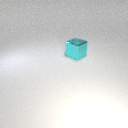
large cyan metal cube